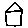
Label: house